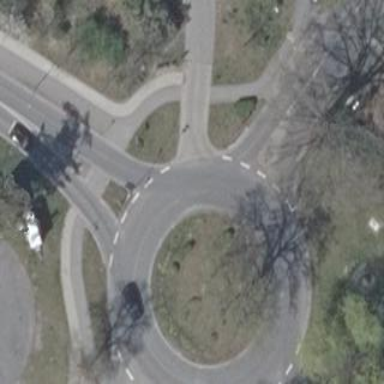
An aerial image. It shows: Asphalt road that is secondary route leading to roundabout.